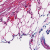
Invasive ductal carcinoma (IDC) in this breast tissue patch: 0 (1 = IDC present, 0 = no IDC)